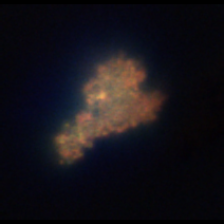
Taxon: Ciliates
Group: Other